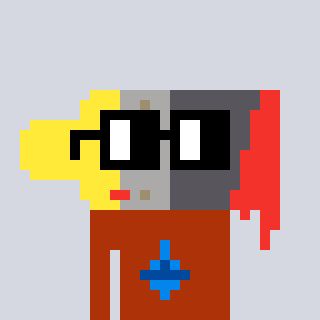
a pixel art character with square black glasses, a paintbrush-shaped head and a hotbrown-colored body on a cool background